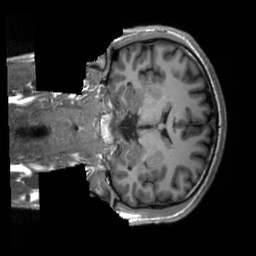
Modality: T1w
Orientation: coronal
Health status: healthy
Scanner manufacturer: siemens
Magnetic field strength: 3 T
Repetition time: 2.3 s
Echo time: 0.00207 s